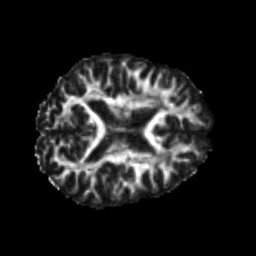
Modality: FA
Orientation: axial
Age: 24
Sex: male
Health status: healthy
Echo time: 0.074 s